CT reconstruction: convct
Segmentation target: spine
Patient: F, age 77
ISS stage: Stage 2
Metal implant: no
Axial slice:
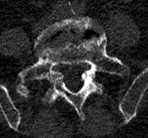
Sagittal slice:
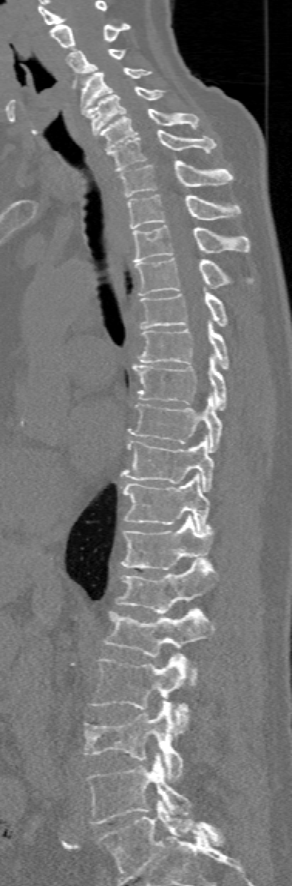